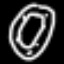
Label: donut